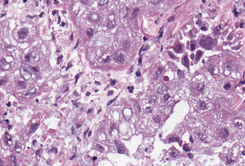
Tumor epithelial tissue: yes
Tumor-associated stroma tissue: yes
Normal tissue: no